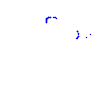
Particle: kaon